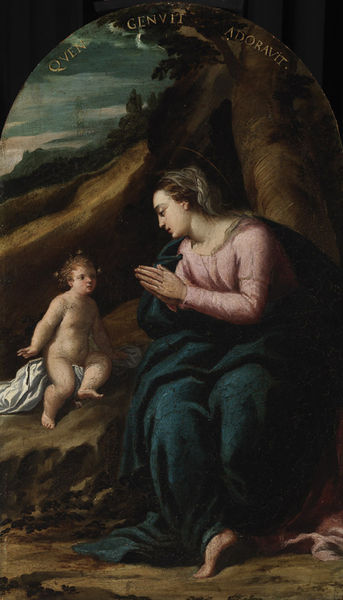
Titel: Maria das Kind anbetend
Künstler: Ippolito Scarsella (?)
Standort: Karlsruhe
Institution: Staatliche Kunsthalle Karlsruhe
Schlagwörter: akt, baum, berg, blau, blätter, dunkel, felsen, fuß, gemälde, gott, himmel, nackt, schatten, umhang, weiß, wolken, bäume, grün, landschaft, sand, sitzen, abend, braun, frau, haar, hintergrund, kleid, licht, nacht, nase, tür, gras, rot, schleier, tuch, malerei, rock, barock, bluse, falten, gesicht, historie, johannes, stein, hände, öl, baumstamm, erde, natur, stamm, kirche, boden, gewand, haare, stoff, tücher, gewänder, kind, mutter, höhle, renaissance, rosa, wald, rund, engel, füße, schrift, bogen, italien, fels, hang, baby, rand, gefaltet, weib, inschrift, finster, faltenwurf, junge, tor, barfuss, mond, knabe, lendentuch, glaube, religion, türme, wurzel, nakt, jungfrau, sichel, titel, text, beten, gebet, altar, halbrund, heiligenschein, wurzeln, gefaltete hände, nimbus, christus, jesus, jesus christus, christlich, manierismus, mittelalter, grotte, blickkontakt, hochzeit, heilige, märtyrer, wei?, anbeten, heilig, maria, madonna, anbetung, betend, mutter gottes, abgerundet, bitten, säugling, erlöser, gottesmutter, leonardo, latein, jesuskind, nacke, högel, kreuznimbus, madonne, petrol, felten, nimben, christuskind, braungrün, messias, gottessohn, sohn gottes, hanse, unsere liebe frau, büßerin, betende hände, gewandung, heilige maria, christkind, beziehung, besinnlich, madonna mit dem kind, mlerei, gebt, 1540, 1530, nus, adoration, wutzel, schrifzug, hl. maria, qver genvet anoravit, beten+, adoravit, betende madonna, 1natur, qven, qga, quen genvit adoravit, christkönig, heilland, erretter, jesus von nazaret, gottesgebärerin, maria von nazaret, söugling, erbogen, genvit, anbetungsbild, felsenmadonna, baby frau